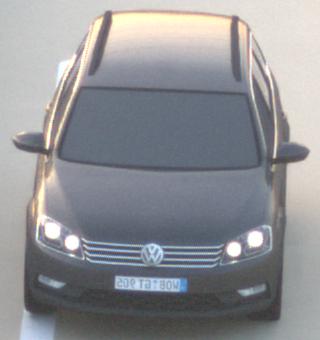
Make: VW
Model: Passat Alltrack 1.8 TSI
Detailed model: Passat (B7) Alltrack
Model produced from: 2012/03
Model produced until: 2013/06
Doors: 5
Color: gray
Road condition: dry road
Daytime: sunrise or sunset
Contrast: low contrast